Question: I am trying to 'Export Crashlytics-enabled Android application' in eclipse and keep getting this error 'Problem Opening Wizard' with details - The selected wizard could not be started.
Cannot create extension
java.lang.NullPointerException

How do resolve this issue? This was working perfectly fine until now and suddenly keep getting this issue. Tried several time to un-install crashlytics plug in and re-installing, it did not help.
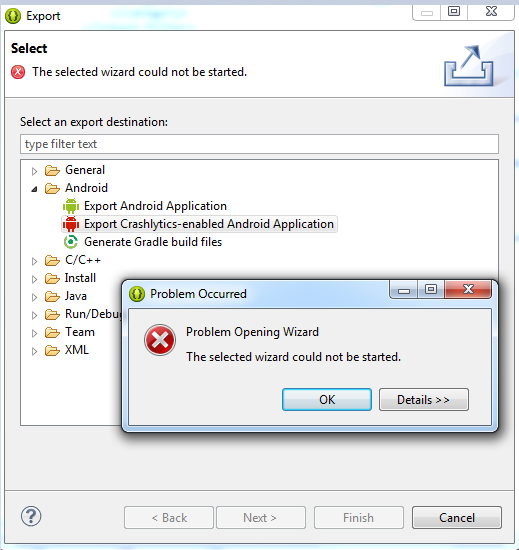
Answer: I had to delete my entire workspace and create a new one to solve this issue.